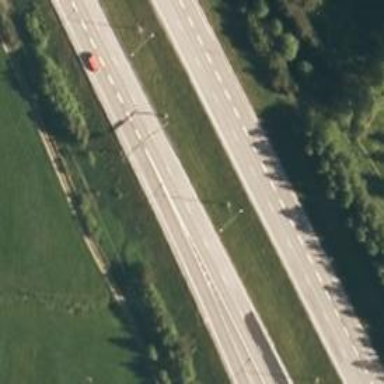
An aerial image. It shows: Motorway junction.